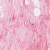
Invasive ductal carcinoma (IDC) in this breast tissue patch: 0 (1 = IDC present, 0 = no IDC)